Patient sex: M
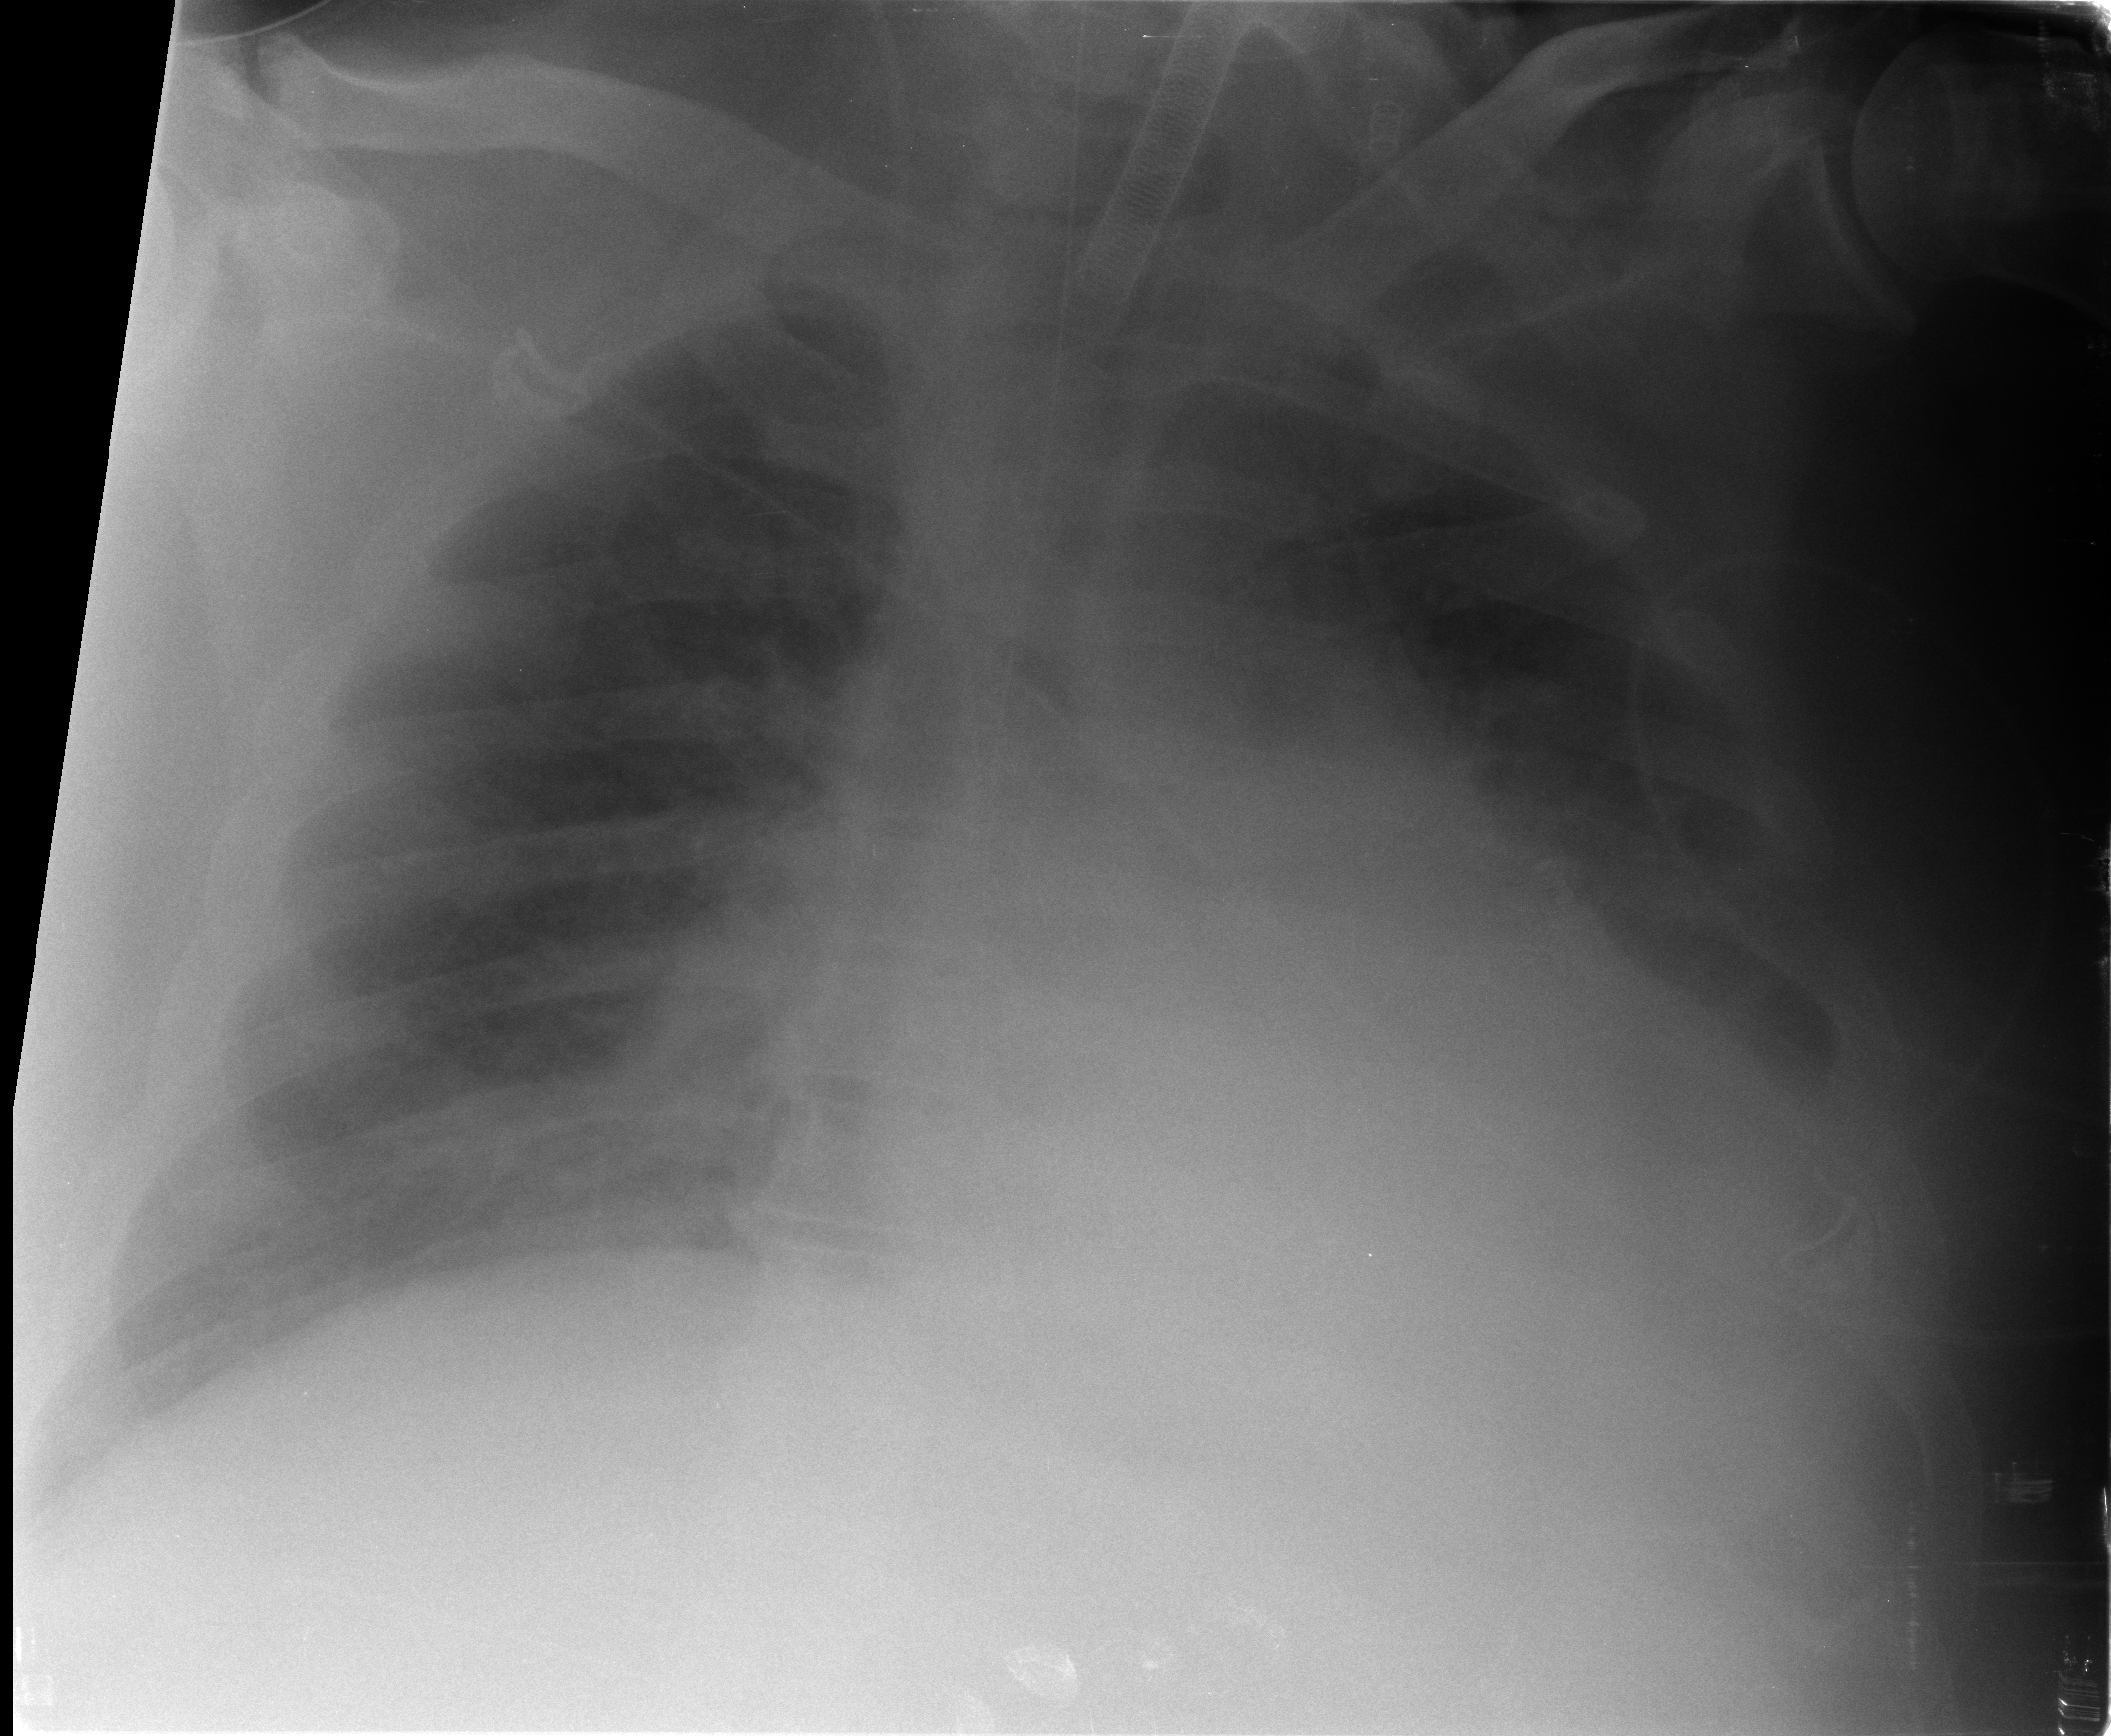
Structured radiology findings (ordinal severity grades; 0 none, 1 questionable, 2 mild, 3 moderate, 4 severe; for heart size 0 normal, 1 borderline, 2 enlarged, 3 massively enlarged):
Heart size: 2
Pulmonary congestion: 2
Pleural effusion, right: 0
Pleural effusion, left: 2
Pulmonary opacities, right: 2
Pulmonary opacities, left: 0
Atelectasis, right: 2
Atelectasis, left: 0